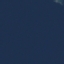
Land use / land cover class: SeaLake